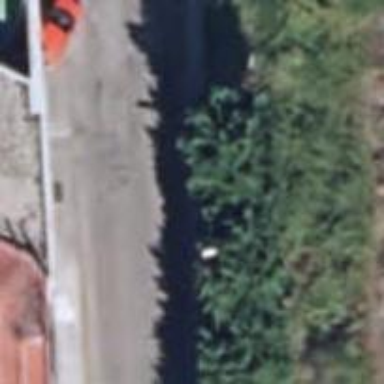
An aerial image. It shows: Hedge barrier.